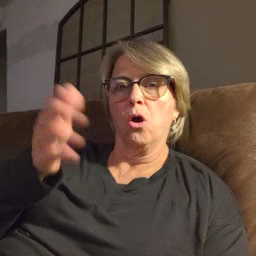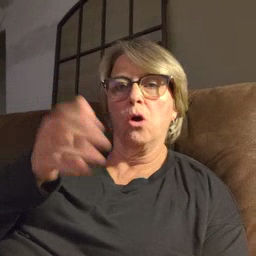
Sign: there